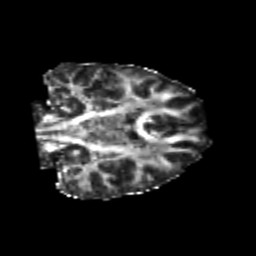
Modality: FA
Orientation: coronal
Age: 23
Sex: female
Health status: healthy
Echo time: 0.074 s